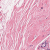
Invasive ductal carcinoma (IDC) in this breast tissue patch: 0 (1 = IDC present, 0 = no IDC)